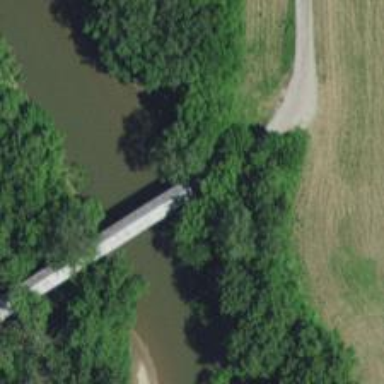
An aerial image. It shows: Covered bridge over tertiary road.